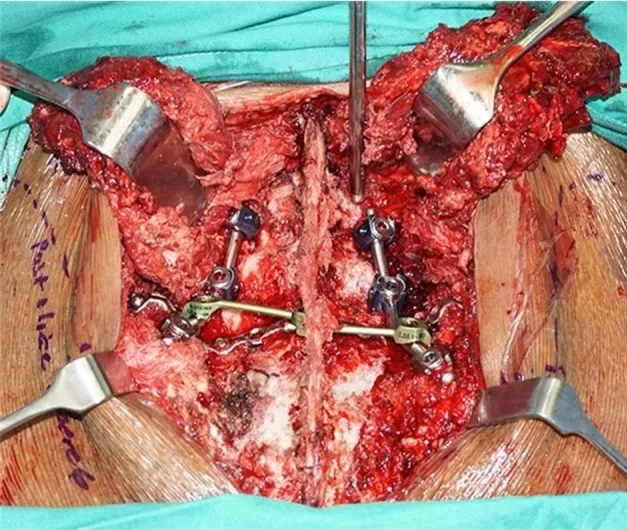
Final spinopelvic fixation constructs. Two pair of pedicle screws in L4 and L5 vertebrae, a pair of iliac screws, supplemented with a gull-wing plate (blue arrow).
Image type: medical_photograph (other_medical_photograph)